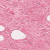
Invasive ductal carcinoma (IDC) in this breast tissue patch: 0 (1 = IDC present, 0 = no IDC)